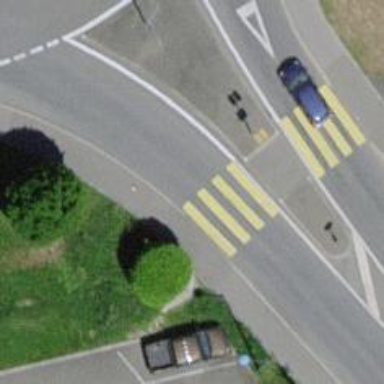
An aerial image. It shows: Uncontrolled crossing on the road.